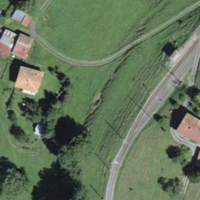
EUNIS habitat code: 44
Species observed at this site:
Daucus carota
Sonchus asper